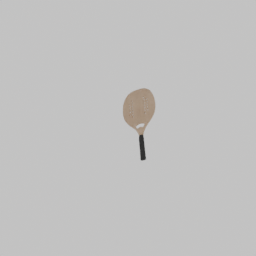
Label: tools